Question: I am trying to make a raycasting engine in assembly and i have a problem.
drawing textures does not seem to work properly.
This is how it looks like:

in the for loops of finding collision with the wall , if collision was found I took the floating point part of the x or the y and used it to calculate where on the texture to draw.
I have tried debugging and I have found that the problem could be that the final texture x is the same few times but you can see in the pictures that it works almost fine when looking from the side so i don't think it's the problem.
The wanted result is just that the textures will be drawn correctly without those distortions.
I think the problem is somewhere in the code <URL>:
'''
mov ebx,WINDOW_HEIGHT / 2
sub ebx,eax
mov eax,height
mov screenypos,ebx
dec typeofwall
movss xmm0,floatingpoint
mulss xmm0,FP4(64.0f)
mov eax,typeofwall
cvtsi2ss xmm1,eax
mulss xmm1,FP4(64.0f)
addss xmm0,xmm1
movss tempvarr,xmm0
invoke FLOOR,tempvarr
cvtss2si eax, xmm0
mov finaltexturex,eax
;invoke
BUILDRECT,screenpos,screenypos,linewidth,height,hdc,localbrush
invoke DrawImage,hdc,wolftextures,screenpos,screenypos,finaltexturex,0,linewidth,64,linewidth,height
'''
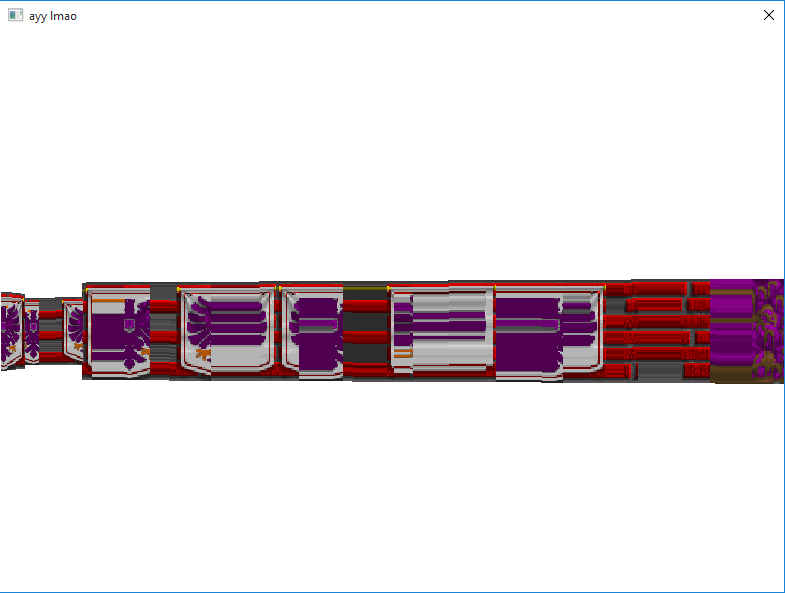
Answer: Try to print first for each column the "hit" coordinates, and which one would you use for texturing (keep in mind, that you have to use either map_x or map_y axis for texturing, depending on which grid line the ray intersected first with the wall and from which direction).
Now I got other idea... are you even using the byte map[16][16]; or something similar for walls definitions (Wolf3D 2.5D ray casting), or is this semi-polygon map system, calculating intersections with segments (DOOM 2.5D perspective BSP 2D-edge drawer (not ray casting at all in original DOOM!))?
If you are doing the Wolf3D raycaster, be aware you have to clean up your intersection formulas a lot, and decide wisely which part of calculation you do when, as bad order of calculation may quickly cumulate considerable amount of accuracy error, leading to quirks like "holes" in walls (when for single pixel column you miss the intersection with wall), etc.
With floating point numbers you are even more susceptible to unexpected accuracy problems, as the accuracy encoded in bits shifts fast by exponent (so around 0.0,0.0 coordinates you have quite better accuracy, than around 1e6,1e6 coordinates on map).
When done properly, it should look like "easy" stuff. I once made quick and dirty version in Pascal in one afternoon (as an example for a friend, who was trying to learn Pascal). But it's as easy to do it wrong (for example Bethesda's first Elder Scrolls "ARENA" had horrible intersection calculation, with walls y-position being jagged a lot). And usually the not-proper calculation has not only worse accuracy, but also almost always involves more calculation operations, so it's slower.
Use paper and pencil to draw it all down (map grid, projection plane, triangulate around with values you have, look how you can minimize setup phase per screen-column-x, as minimum amount of calculation = highest accuracy).
(the answer is quite general, because there's almost no code to check (the code posted looks OK to me)).